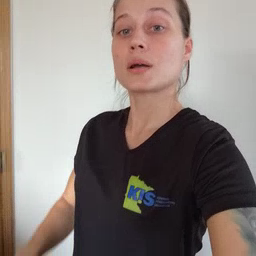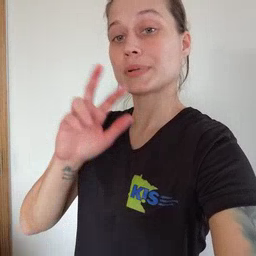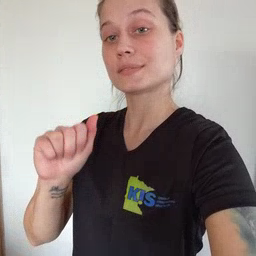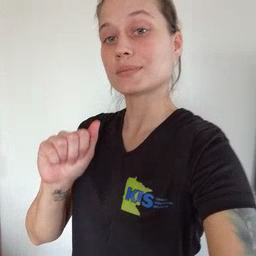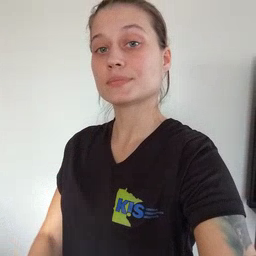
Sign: pizza